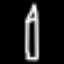
Label: pencil